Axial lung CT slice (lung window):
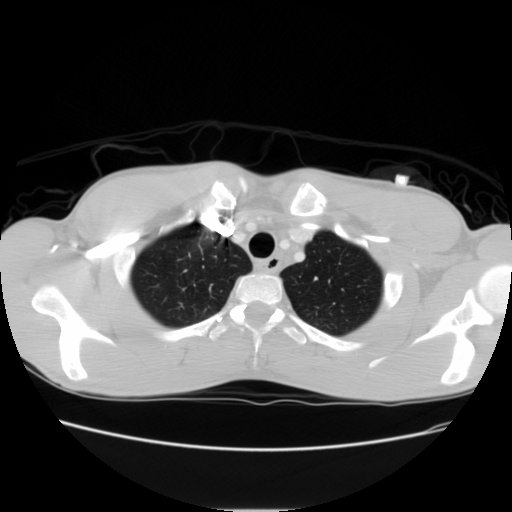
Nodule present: no